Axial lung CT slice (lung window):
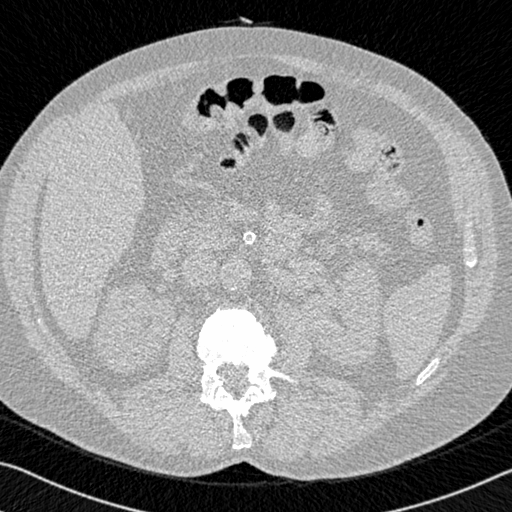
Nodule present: no